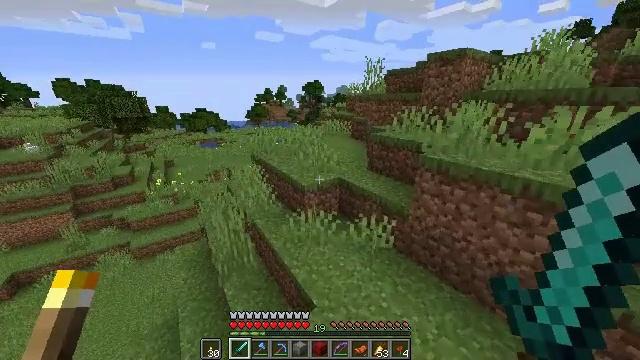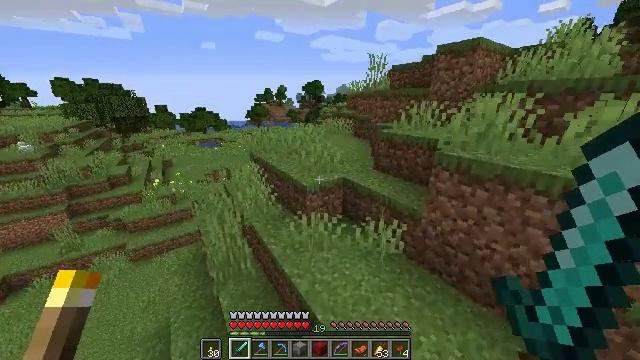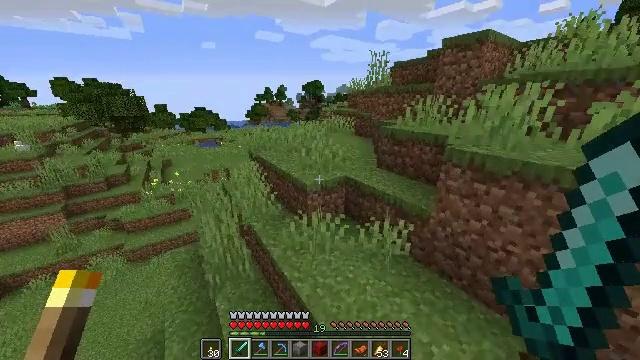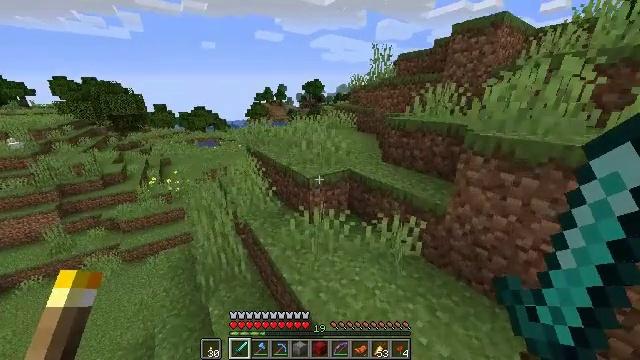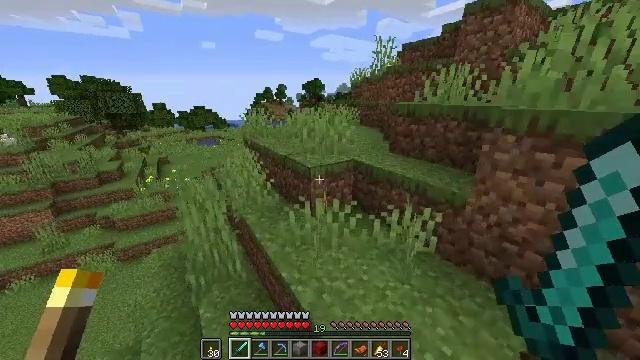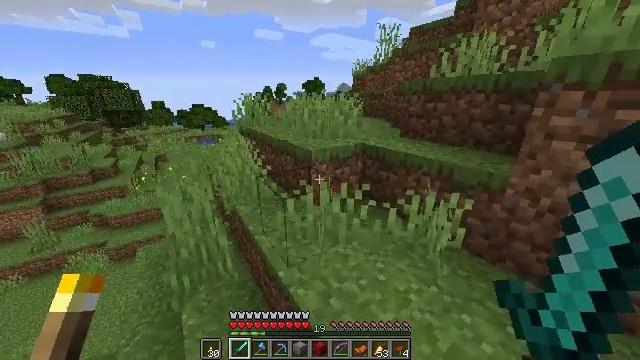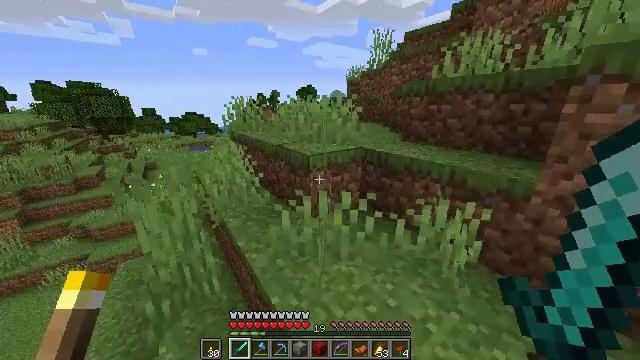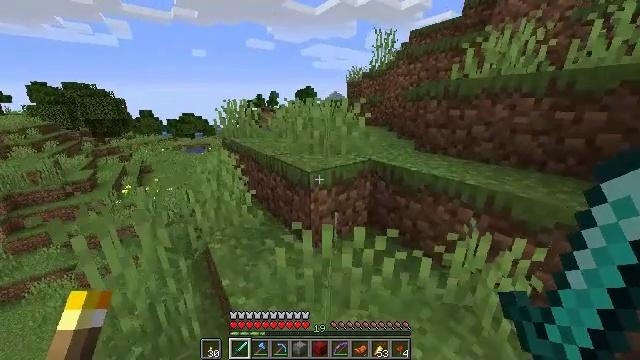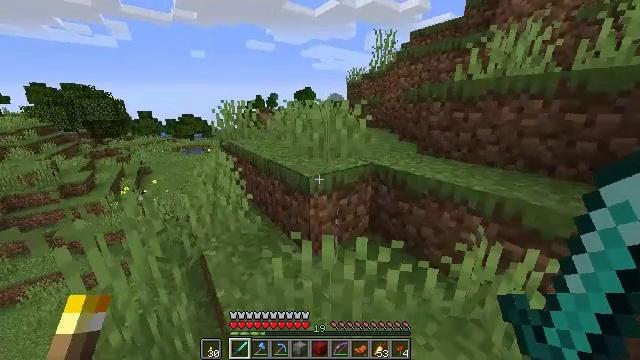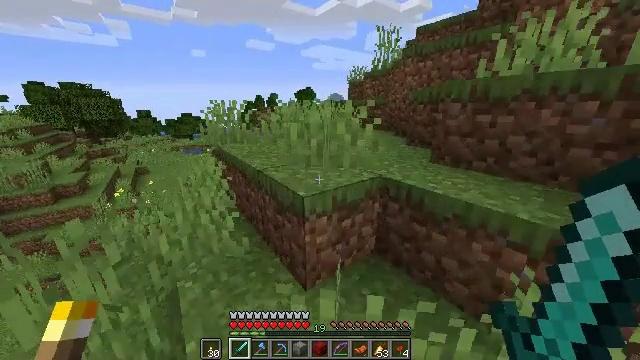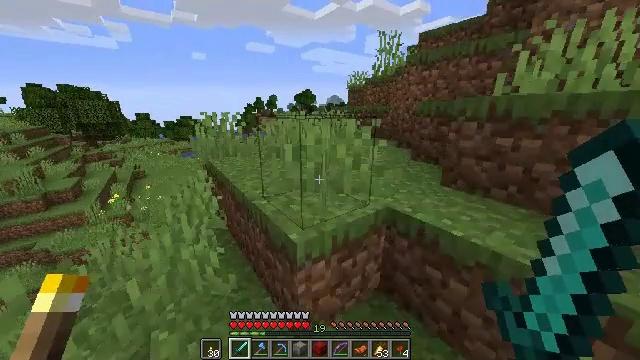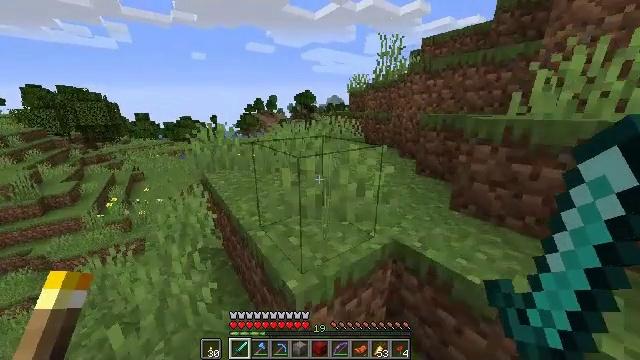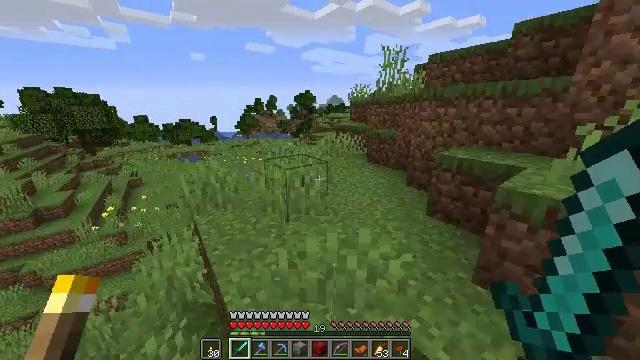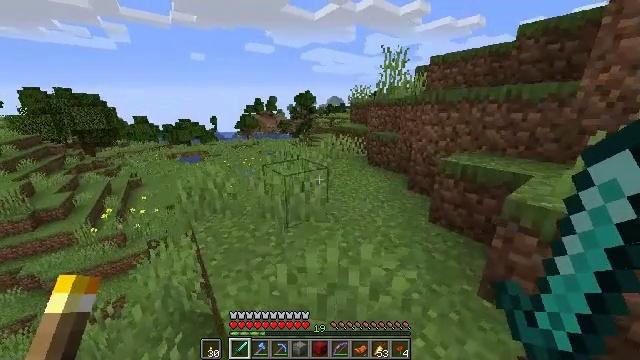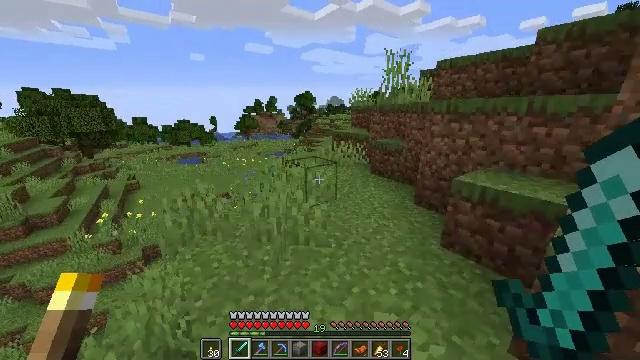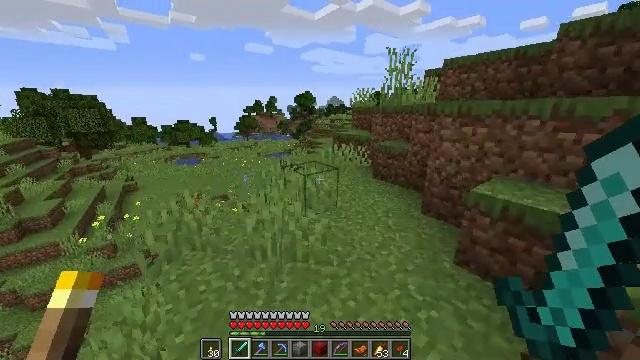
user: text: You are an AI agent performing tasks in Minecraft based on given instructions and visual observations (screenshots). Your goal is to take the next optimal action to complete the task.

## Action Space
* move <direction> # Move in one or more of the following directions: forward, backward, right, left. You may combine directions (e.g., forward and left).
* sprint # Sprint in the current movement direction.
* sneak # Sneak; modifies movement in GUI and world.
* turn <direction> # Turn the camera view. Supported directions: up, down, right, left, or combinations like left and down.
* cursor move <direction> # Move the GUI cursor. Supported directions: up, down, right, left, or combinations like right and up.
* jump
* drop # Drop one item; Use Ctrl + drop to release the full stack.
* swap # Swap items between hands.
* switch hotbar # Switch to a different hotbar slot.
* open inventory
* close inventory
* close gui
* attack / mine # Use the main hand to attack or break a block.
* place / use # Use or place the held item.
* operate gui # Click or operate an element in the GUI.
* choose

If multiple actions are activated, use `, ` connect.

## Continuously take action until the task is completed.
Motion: motion action
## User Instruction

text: Break oak leaves from the trees.
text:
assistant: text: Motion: move forward, sprint, jump
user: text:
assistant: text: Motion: move forward, sprint, jump
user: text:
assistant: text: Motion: move forward, sprint, jump
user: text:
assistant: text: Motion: move forward, sprint
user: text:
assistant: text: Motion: move forward, sprint
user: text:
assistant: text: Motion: move forward, sprint, turn right and up
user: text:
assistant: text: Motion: move forward, sprint
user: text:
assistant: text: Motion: move forward, sprint
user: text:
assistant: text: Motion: move forward, sprint
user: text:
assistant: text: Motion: move forward, sprint, jump
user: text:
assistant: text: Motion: move forward, sprint, jump
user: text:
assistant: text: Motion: move forward, sprint, jump
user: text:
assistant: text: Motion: move forward, sprint, jump
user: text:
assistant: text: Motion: move forward, sprint, jump
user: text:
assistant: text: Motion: move forward, sprint, jump
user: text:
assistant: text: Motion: move forward, sprint, turn right, jump
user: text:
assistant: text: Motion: move forward, sprint, jump
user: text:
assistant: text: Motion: move forward, sprint, turn right, jump
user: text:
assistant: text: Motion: move forward, sprint, turn right, jump
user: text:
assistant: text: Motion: move forward, sprint, turn right, jump
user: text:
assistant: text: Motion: move forward, sprint, turn right, jump
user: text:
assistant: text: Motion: move forward, sprint, turn right, jump
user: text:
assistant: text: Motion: move forward, sprint, jump
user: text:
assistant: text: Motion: move forward, sprint, jump
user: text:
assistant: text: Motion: move forward, sprint, jump
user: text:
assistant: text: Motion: move forward, sprint, jump
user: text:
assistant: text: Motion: move forward, sprint, jump
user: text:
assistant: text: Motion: move forward, sprint, jump
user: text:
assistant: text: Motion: move forward, sprint, turn right, jump
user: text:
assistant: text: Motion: move forward, sprint, turn right, jump